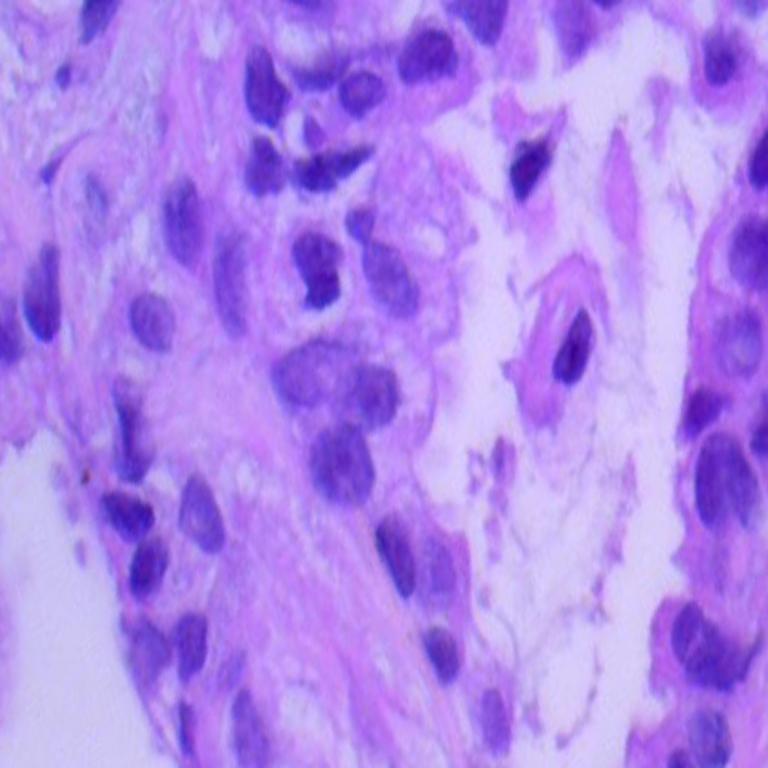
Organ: lung
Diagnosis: adenocarcinomas